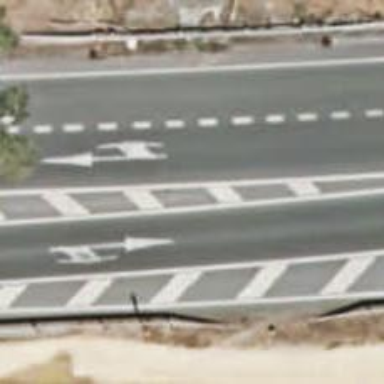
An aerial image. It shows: Trunk highway.